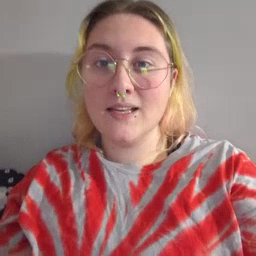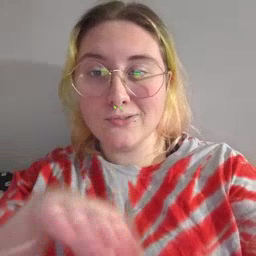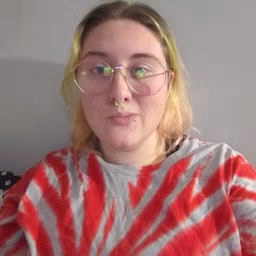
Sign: into